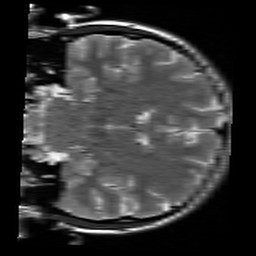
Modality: T2w
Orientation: coronal
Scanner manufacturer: siemens
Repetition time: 3.9 s
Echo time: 0.076 s